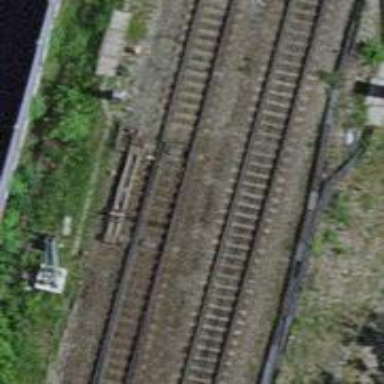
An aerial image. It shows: Railway with electrified contact lines.